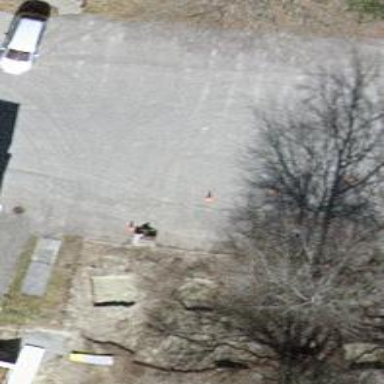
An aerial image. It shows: Bench for seating.